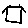
Label: house